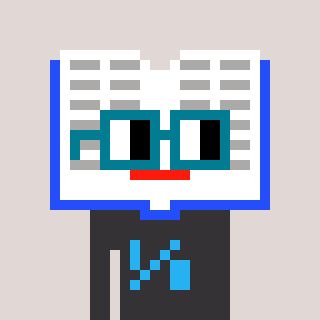
a pixel art character with square dark green glasses, a dictionary-shaped head and a grayscale-colored body on a warm background